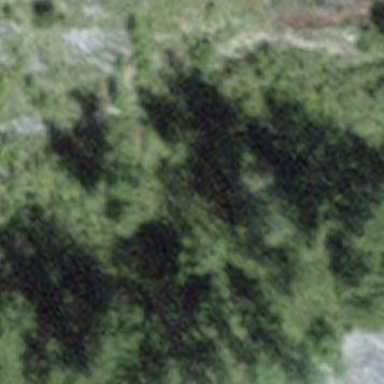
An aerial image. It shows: Forest area.